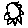
Label: sun